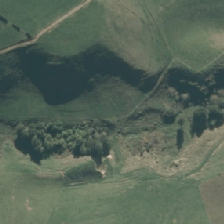
Land cover: grose_broom